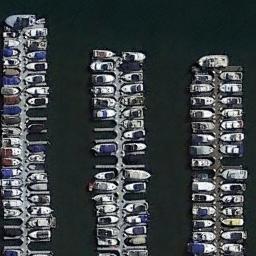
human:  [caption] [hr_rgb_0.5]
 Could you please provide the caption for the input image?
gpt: The harbor has lots of neatly docked boats and the color of the waters is dark green .

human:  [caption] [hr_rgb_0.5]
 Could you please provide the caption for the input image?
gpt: There are many ships in the harbor .

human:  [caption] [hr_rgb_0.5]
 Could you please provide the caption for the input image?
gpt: Many yachts moored neatly on the sea side of the harbor .

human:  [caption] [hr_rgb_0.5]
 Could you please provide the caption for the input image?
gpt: The harbor was empty of boats .

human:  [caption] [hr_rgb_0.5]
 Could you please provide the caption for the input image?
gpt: There are many ships docked neatly at the harbor .